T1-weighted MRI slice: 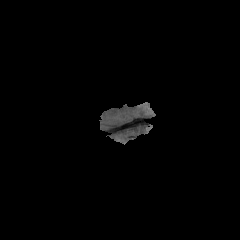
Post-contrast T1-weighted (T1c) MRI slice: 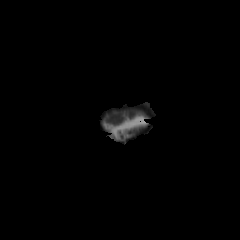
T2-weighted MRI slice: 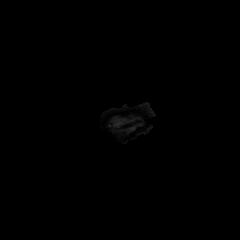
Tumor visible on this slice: no